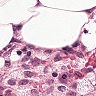
Metastatic tissue present: no